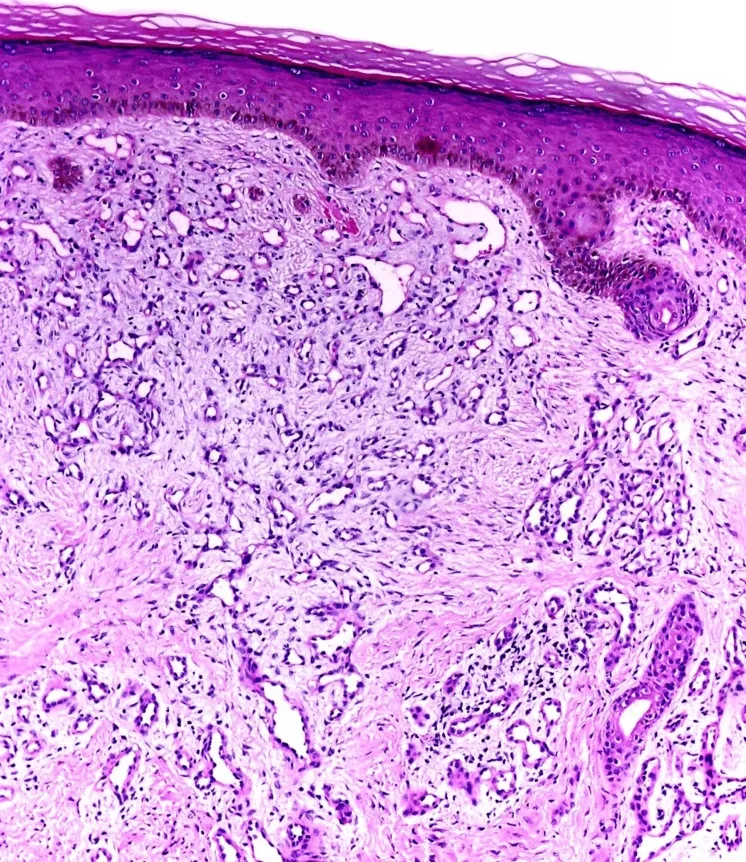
Proliferation of small caliber ectatic vascular structures in the superficial dermis (hematoxylin-eosin stain, original magnification x10).
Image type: pathology (h&e)